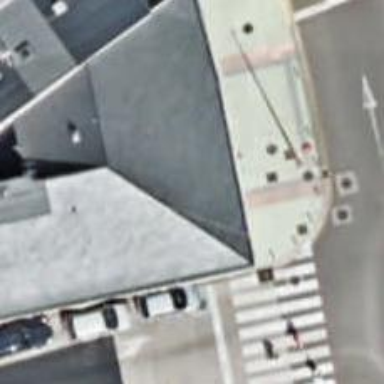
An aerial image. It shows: Clothing store.